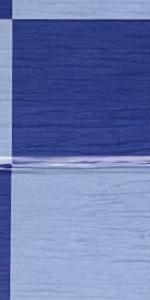
Label: Empty